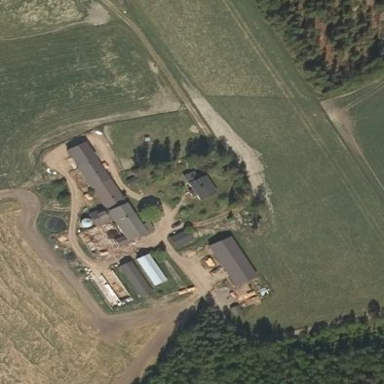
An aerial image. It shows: Farmyard area.